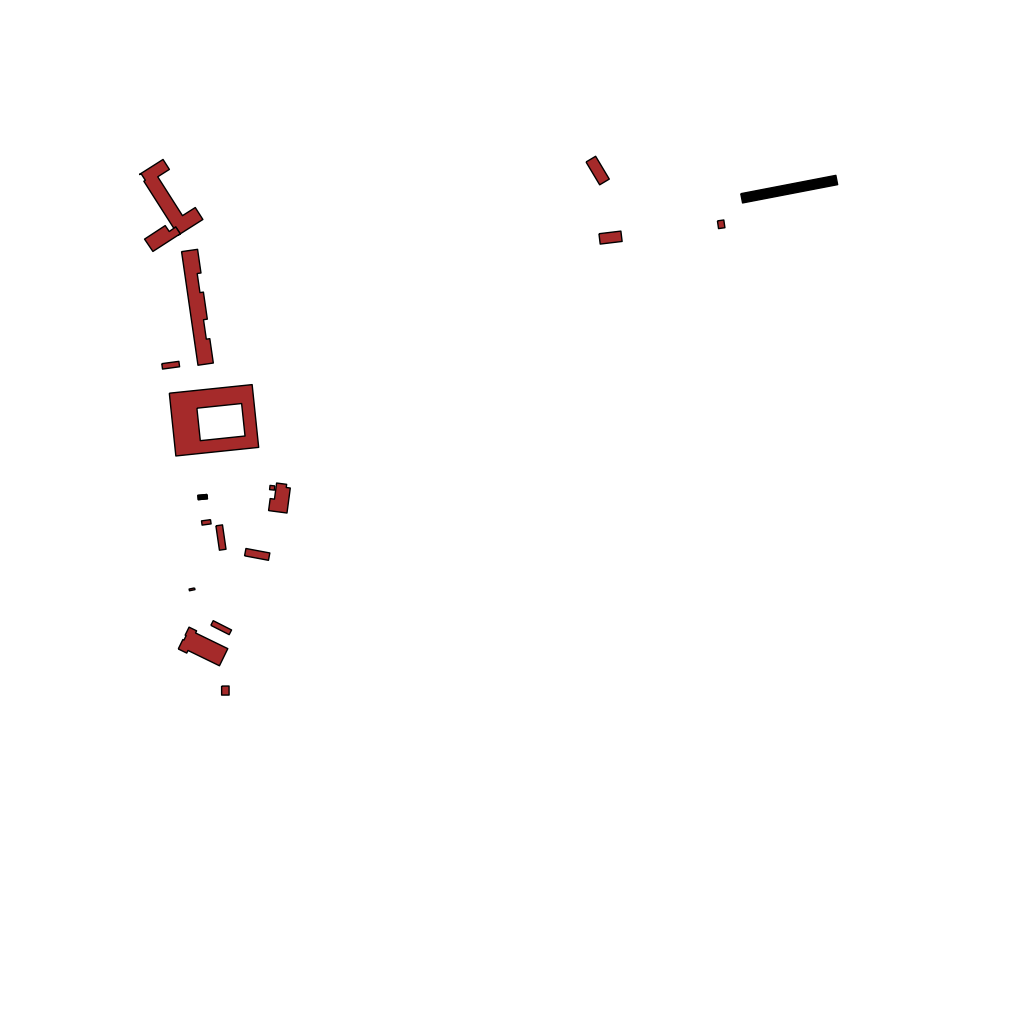
Tags: overhead vector_map, industrial, recreation, residential, soviet, high_rise, individual_rise, low_rise, density_1, Building, Facility, 1.0 km²